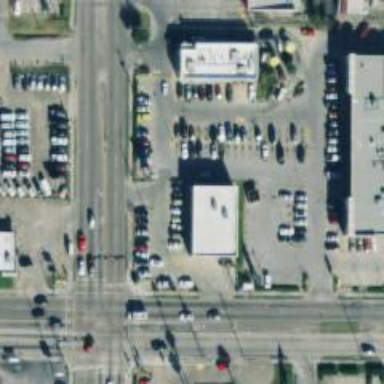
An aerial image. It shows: Parking space.